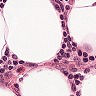
Metastatic tissue present: no